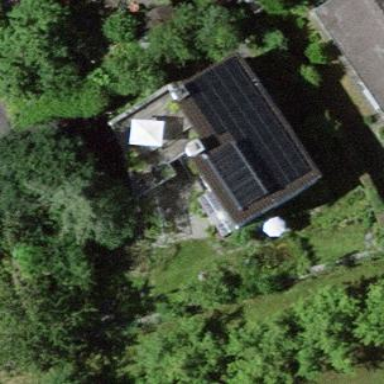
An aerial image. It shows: Solar power generator.